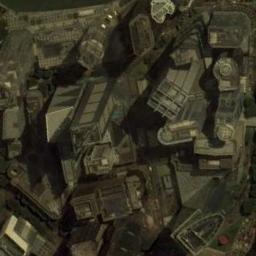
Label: commercial_area